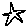
Label: star